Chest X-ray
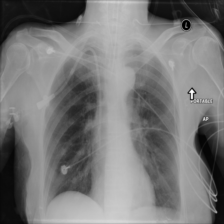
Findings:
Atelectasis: negative
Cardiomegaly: negative
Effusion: negative
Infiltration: negative
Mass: negative
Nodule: negative
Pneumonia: negative
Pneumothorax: negative
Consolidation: negative
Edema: negative
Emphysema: negative
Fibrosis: negative
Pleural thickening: negative
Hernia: negative